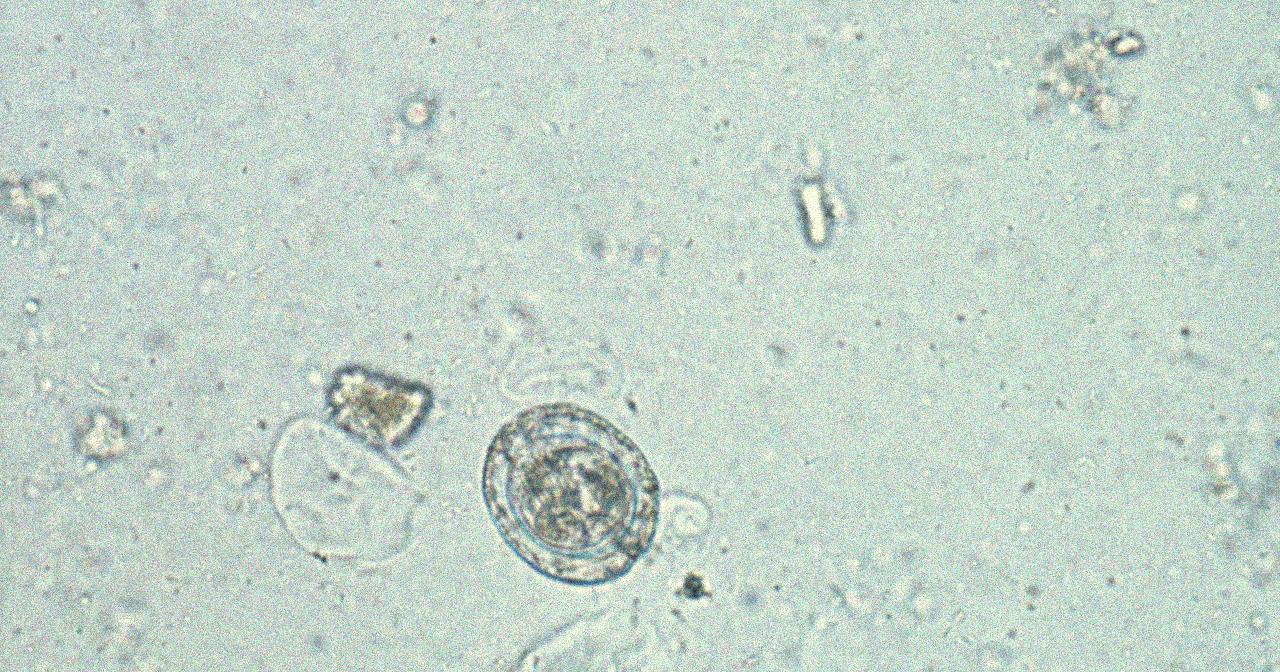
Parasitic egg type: Hymenolepis nana